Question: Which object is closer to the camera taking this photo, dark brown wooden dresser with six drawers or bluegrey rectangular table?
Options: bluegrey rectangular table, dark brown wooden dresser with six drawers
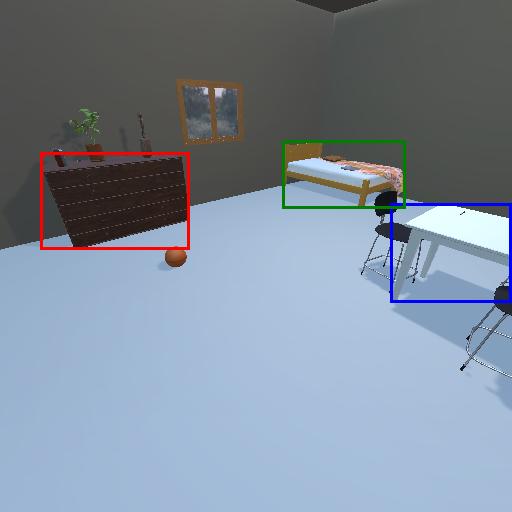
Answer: bluegrey rectangular table